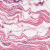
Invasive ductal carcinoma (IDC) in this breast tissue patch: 0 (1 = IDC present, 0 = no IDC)